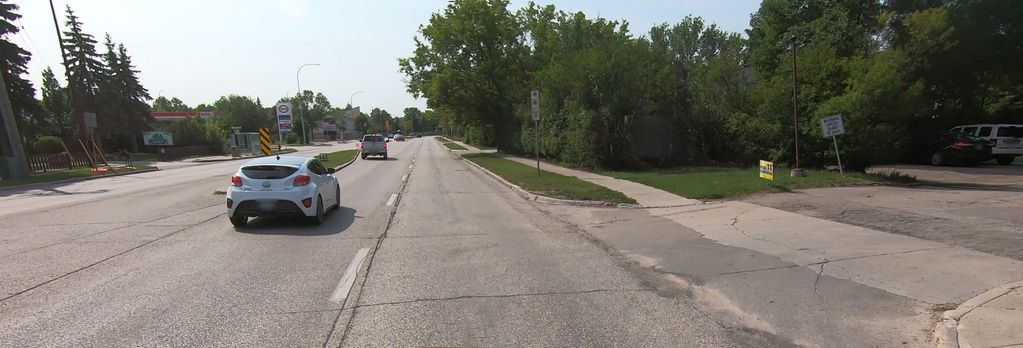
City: winnipeg